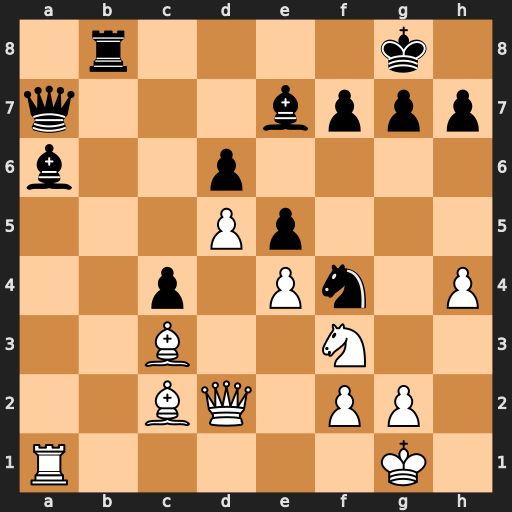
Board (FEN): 1r4k1/q3bppp/b2p4/3Pp3/2p1Pn1P/2B2N2/2BQ1PP1/R5K1
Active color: w
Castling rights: -
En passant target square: -
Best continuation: Nxe5 dxe5 Bxe5 Nh3+ gxh3